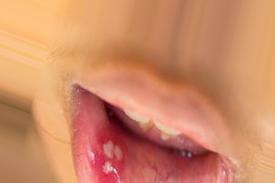
Condition: Mouth Ulcer